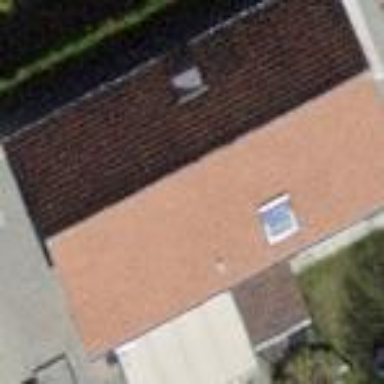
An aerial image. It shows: Building with tiled roof.